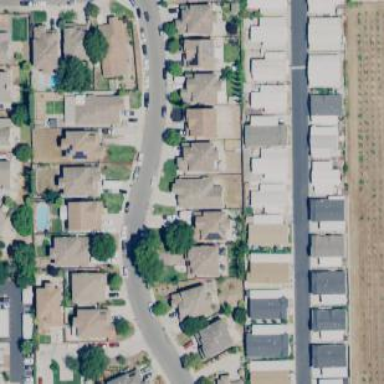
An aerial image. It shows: Residential area composed of single-family homes.